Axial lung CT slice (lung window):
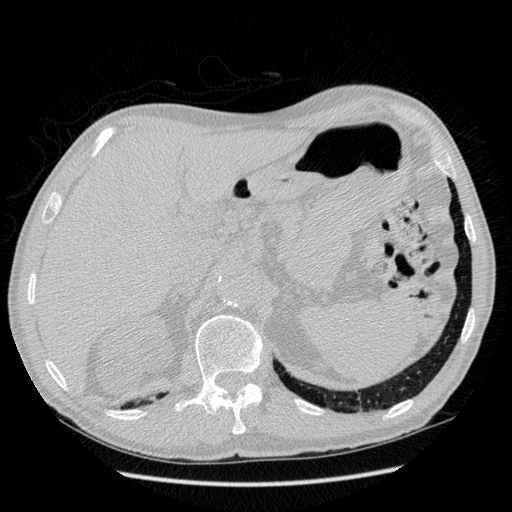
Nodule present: no